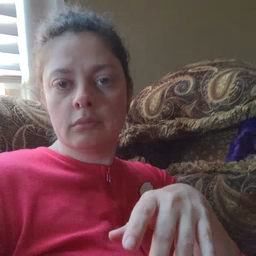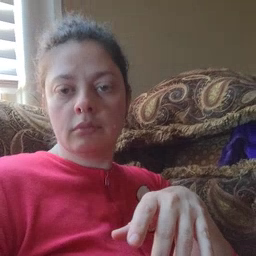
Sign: fireman